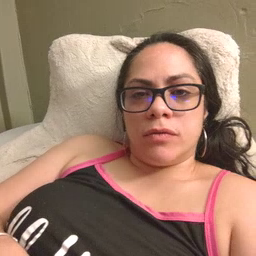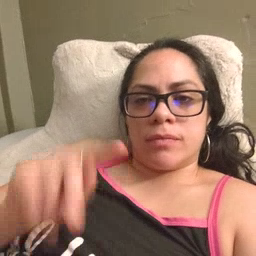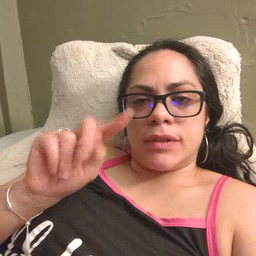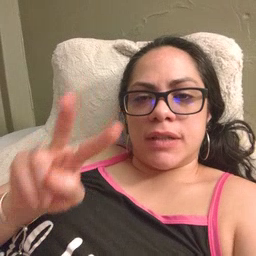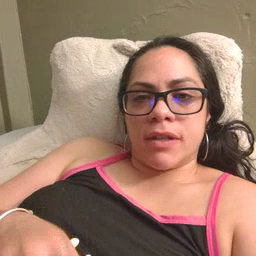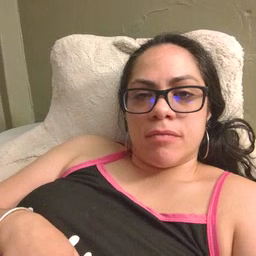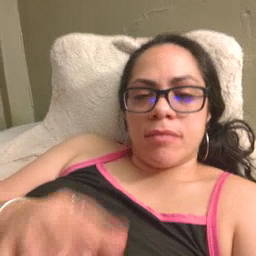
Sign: TV